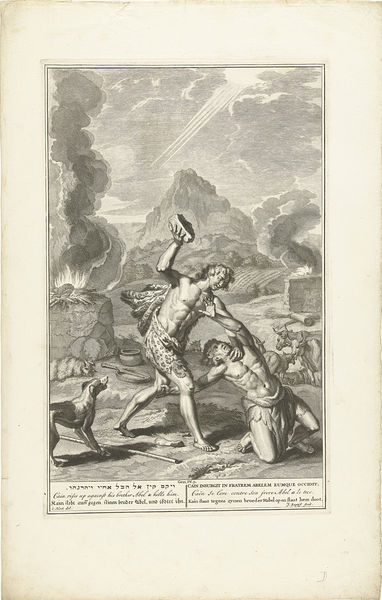
Titel: Kaïn slaat Abel dood
Künstler: Jacobus Baptist
Standort: Amsterdam
Institution: Rijksmuseum
Schlagwörter: berg, felsen, feuer, gott, himmel, kampf, mann, nackt, weiß, grau, licht, männer, hund, tier, bibel, mord, stein, tot, niederlande, rauch, sonne, fell, schrift, stab, berge, grafik, krieg, schlacht, strahlen, druckgraphik, radierung, scharz, text, altar, altes testament, opfer, brüder, erschlagen, leopardenfell, got, kain, hebräisch, kain und abel, totschlag, sixpack, abel, brudermord, 1560, tgott